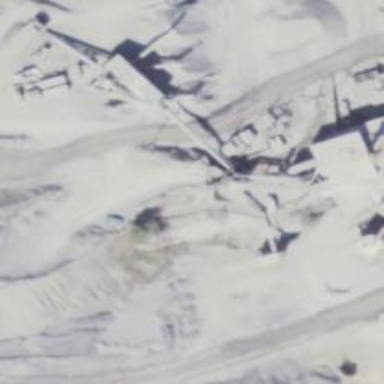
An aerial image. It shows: Quarry area.